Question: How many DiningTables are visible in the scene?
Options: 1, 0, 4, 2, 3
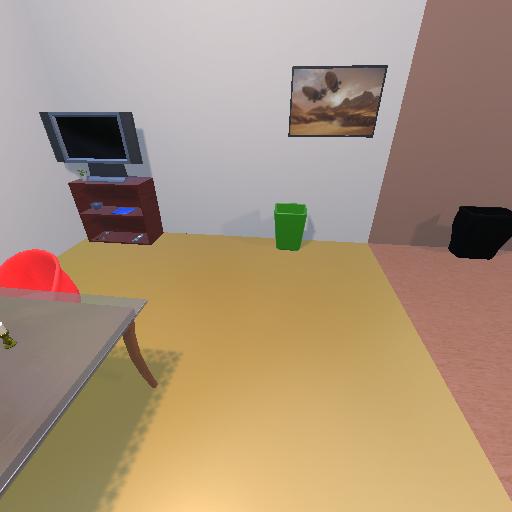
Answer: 1